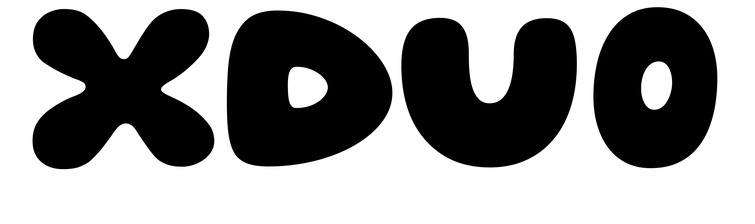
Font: Gluten_ExtraBold